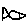
Label: fish